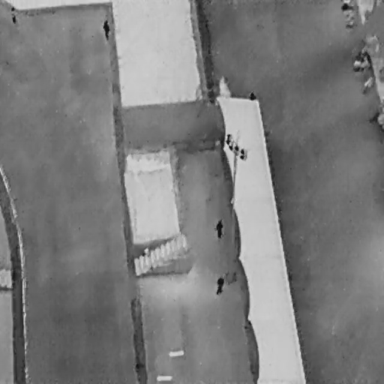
There are ten objects shown in the infrared image, including four People, a DontCare, and five Bicycles.